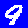
Digit: 9